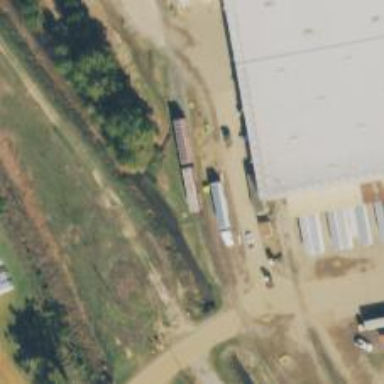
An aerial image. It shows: Rail spur service.